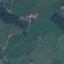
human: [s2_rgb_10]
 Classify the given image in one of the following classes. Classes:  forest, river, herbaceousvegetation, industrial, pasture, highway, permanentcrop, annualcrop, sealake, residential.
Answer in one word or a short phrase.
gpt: Pasture